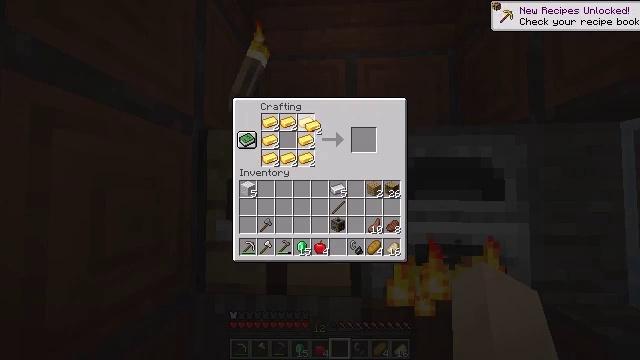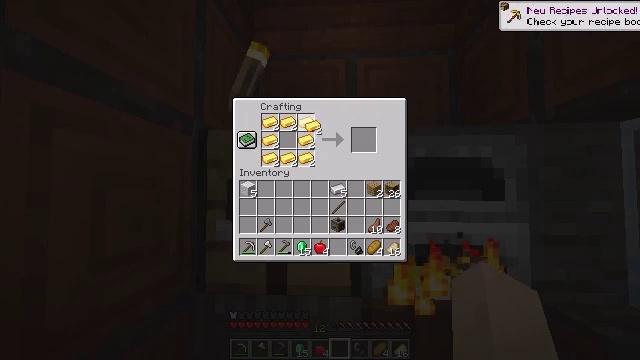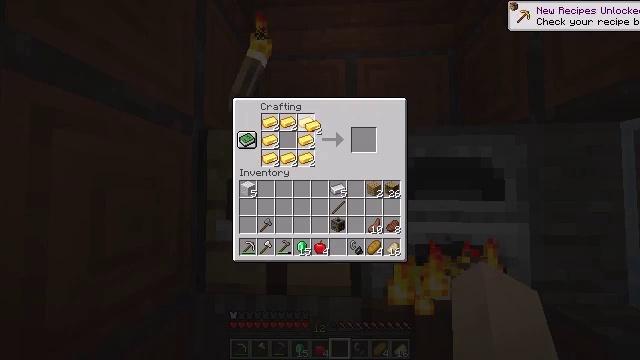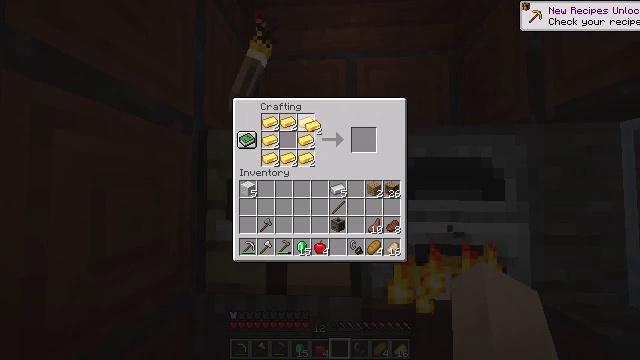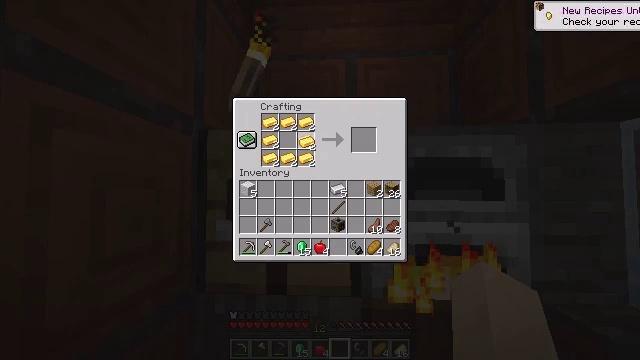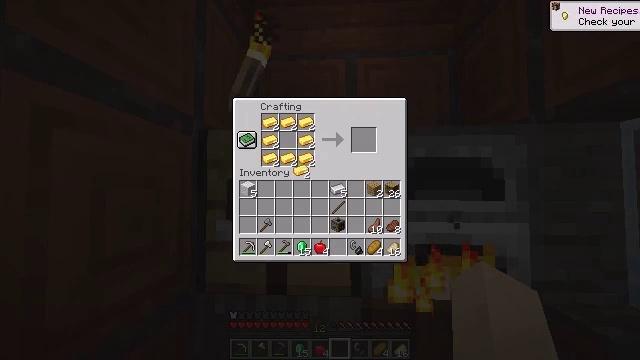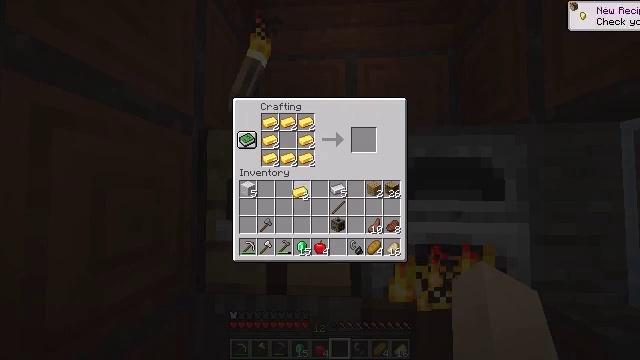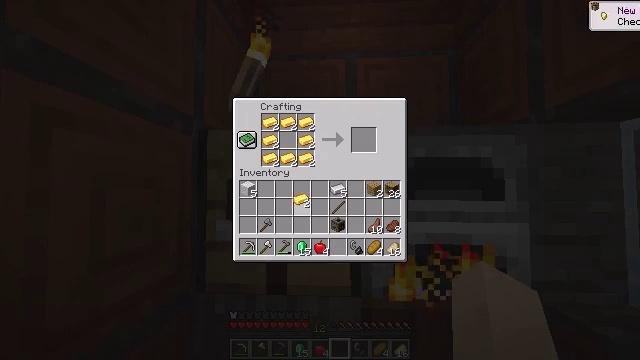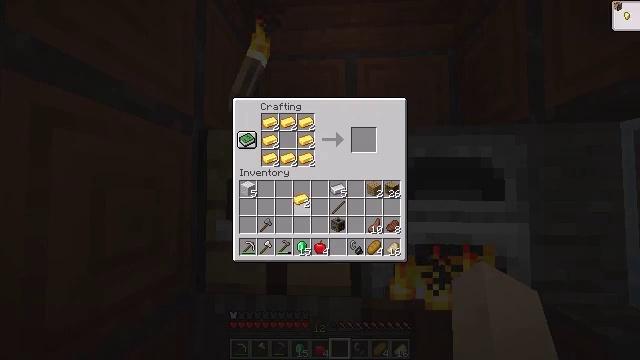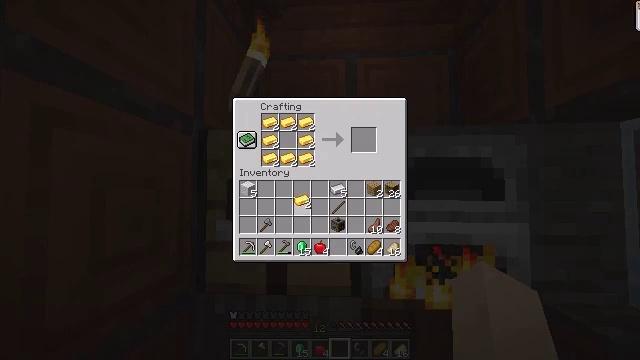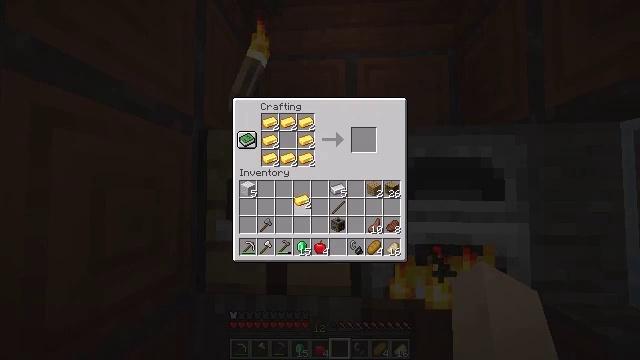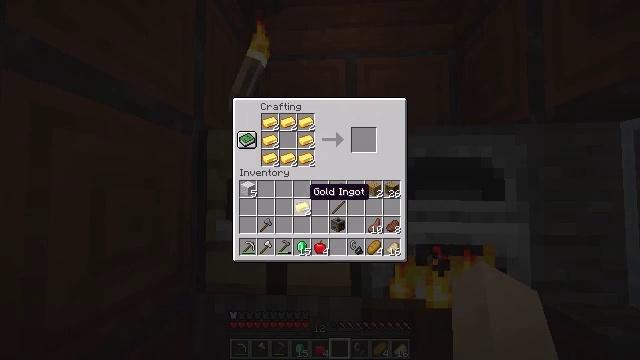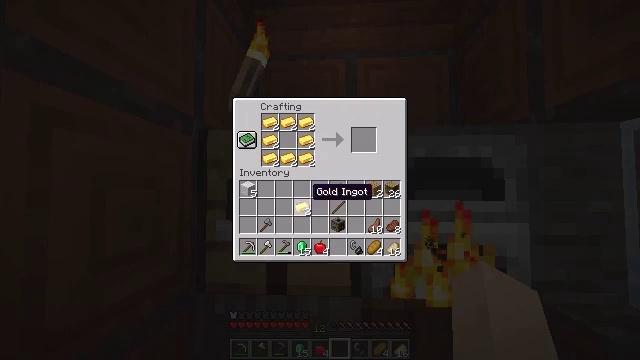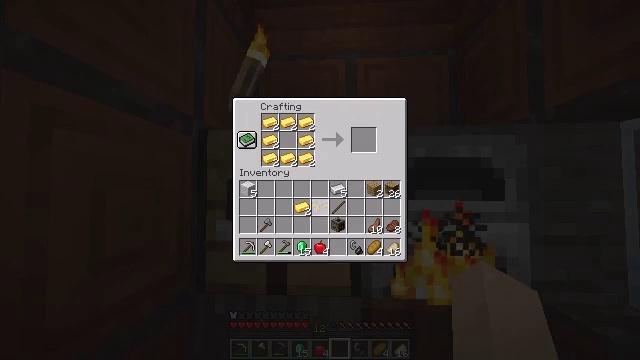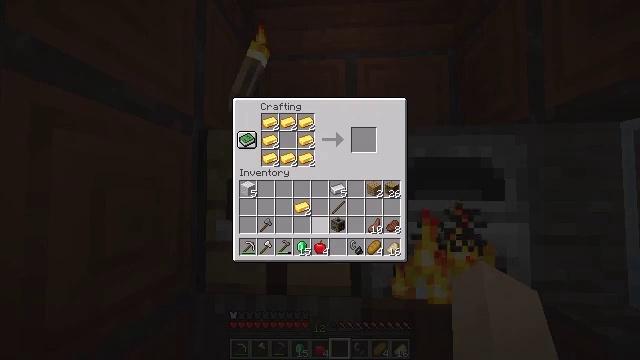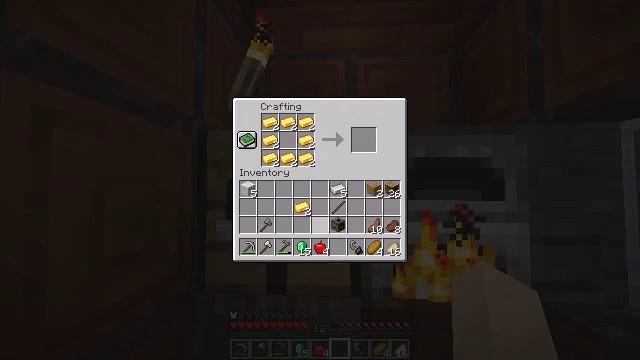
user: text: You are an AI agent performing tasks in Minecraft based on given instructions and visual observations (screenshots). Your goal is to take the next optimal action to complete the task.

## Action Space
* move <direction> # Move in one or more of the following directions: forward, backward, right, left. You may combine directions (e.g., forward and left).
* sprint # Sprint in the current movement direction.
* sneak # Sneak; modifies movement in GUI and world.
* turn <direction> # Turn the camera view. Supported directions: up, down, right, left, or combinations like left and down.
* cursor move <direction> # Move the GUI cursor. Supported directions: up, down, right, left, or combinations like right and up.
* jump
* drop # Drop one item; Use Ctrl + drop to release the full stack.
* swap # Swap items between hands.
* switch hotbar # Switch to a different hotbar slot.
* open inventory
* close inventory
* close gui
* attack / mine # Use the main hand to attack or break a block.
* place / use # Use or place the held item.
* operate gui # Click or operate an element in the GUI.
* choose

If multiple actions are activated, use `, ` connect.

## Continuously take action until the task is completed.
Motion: motion action
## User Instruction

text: Combine gold ingots and an apple to make a golden apple.
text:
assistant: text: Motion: operate gui
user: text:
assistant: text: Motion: operate gui
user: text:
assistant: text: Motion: operate gui
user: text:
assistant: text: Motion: cursor move down
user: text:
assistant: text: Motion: cursor move down
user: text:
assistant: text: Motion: cursor move down
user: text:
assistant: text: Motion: cursor move down
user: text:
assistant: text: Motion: no_op
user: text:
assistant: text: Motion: operate gui
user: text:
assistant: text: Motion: operate gui
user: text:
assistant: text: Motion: no_op
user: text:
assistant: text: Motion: no_op
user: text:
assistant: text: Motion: cursor move down
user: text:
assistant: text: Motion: cursor move down
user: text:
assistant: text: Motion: cursor move down
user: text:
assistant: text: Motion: no_op
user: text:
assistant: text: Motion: no_op
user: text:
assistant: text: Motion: no_op
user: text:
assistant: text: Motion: operate gui
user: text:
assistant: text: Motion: operate gui
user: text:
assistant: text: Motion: operate gui
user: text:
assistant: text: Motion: no_op
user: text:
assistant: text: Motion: no_op
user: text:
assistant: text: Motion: no_op
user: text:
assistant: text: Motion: no_op
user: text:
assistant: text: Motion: operate gui
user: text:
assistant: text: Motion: operate gui
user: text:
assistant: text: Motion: cursor move up, operate gui
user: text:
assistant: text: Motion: cursor move left and up
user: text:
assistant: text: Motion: cursor move left and up